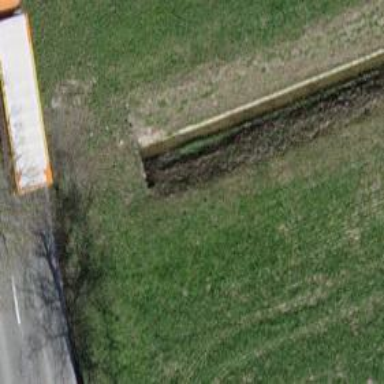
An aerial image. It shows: Culvert tunnel under drain waterway.